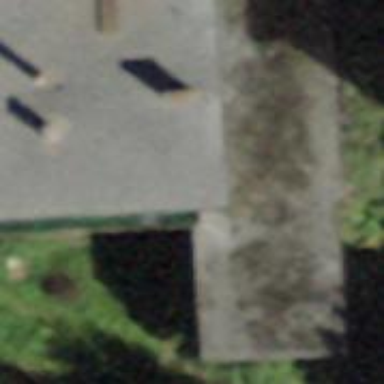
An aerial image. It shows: Building with flat roof.